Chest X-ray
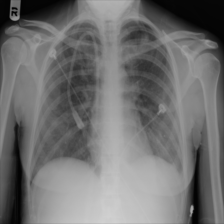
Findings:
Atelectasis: negative
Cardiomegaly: negative
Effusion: negative
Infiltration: negative
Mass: negative
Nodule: negative
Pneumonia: negative
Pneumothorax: negative
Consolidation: negative
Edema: negative
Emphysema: negative
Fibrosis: negative
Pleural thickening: negative
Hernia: negative